Question: There are a JAVA and a JNI layer in my APP.
Is it possible to send a message from the Java layer to the system message pool, and then get the message in the JNI layer?

For some reason, I cannot call a JNI method from Java directly, I have to find out a message method like WndProc of Windows in Android.
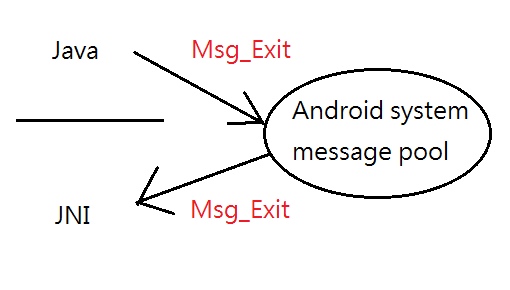
Answer: You can use sockets to communicate between Java and JNI. Setup the a socket server in JNI to listen the client to connect, then, then use socket to connect to the server in Java.
Socket server in JNI.
'''
struct sockaddr_in serv_addr;
int sockfd, connfd;
sockfd = socket(AF_INET, SOCK_STREAM, 0);
memset(&serv_addr, 0, sizeof(serv_addr));
serv_addr.sin_family = AF_INET;
serv_addr.sin_addr.s_addr = htonl(INADDR_ANY);
serv_addr.sin_port = htons(6666);
bind(sockfd, (struct sockaddr*)&serv_addr, sizeof(serv_addr));
listen(sockfd, 10);
while (1) {
connfd = accept(sockfd, (struct sockaddr*)NULL, NULL);
time_t result;
time(&result);
cout << "connecting from java " << ctime(&result);
char buffer[1024] = { 0 };
read(connfd, buffer, sizeof(buffer)/sizeof(char));
cout << "receive command... " << buffer << endl;
close(connfd);
if (strcmp(buffer, "END") == 0) {
cout << "socket thread terminate" << endl;
break;
}
}
'''
Socket client in Java
'''
for (int i = 0; i < 3; i++) {
try {
Socket socket = new Socket(Inet4Address.getByName("localhost"), 6666);
BufferedWriter writer = new BufferedWriter(new OutputStreamWriter(socket.getOutputStream()));
switch (i) {
case 0:
writer.write("ADD");
break;
case 1:
writer.write("SUB");
break;
case 2:
writer.write("END");
break;
default:
break;
}
Thread.sleep(2000);
writer.flush();
socket.close();
} catch (IOException | InterruptedException e) {
// TODO Auto-generated catch block
e.printStackTrace();
}
}
'''